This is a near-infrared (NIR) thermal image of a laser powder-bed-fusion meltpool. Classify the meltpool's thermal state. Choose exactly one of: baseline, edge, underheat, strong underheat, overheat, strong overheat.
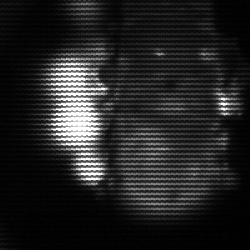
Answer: strong underheat